Question: First time I am trying Junit and I am following below link:
<URL>
When I run my testClass as Run-As-> Junit Test. It says below thing.
Please help me in figure it out.
'''
Could not launch the JUnit plug-in tests because project 'SalesTax'
is not a plug-in project.
'''
SalesTax: Is the Project Name

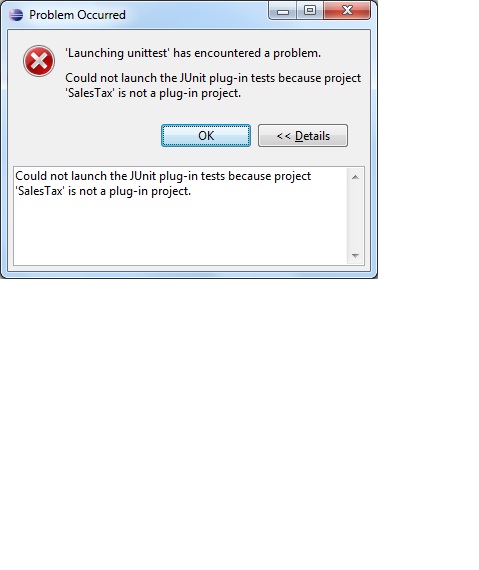
Answer: I suspect you did create an Eclipse 'jUnit Plugin Test' launch configuration which is designed to run Eclipse plugins jUnit tests (in some kind of mocked eclipse environment).
Try to create a simple 'jUnit' launch configuration instead.